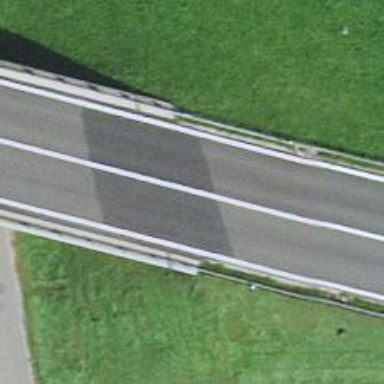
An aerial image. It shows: Motorway bridge with asphalt surface. It is part of trunk highway.